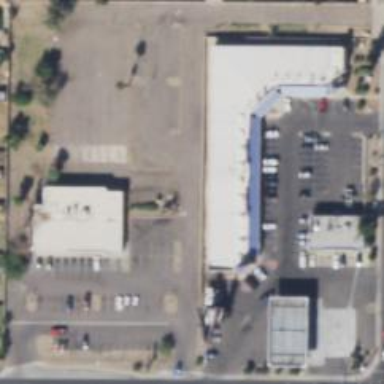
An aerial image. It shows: Commercial area.